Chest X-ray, AP view. Patient: 54 years old, sex M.
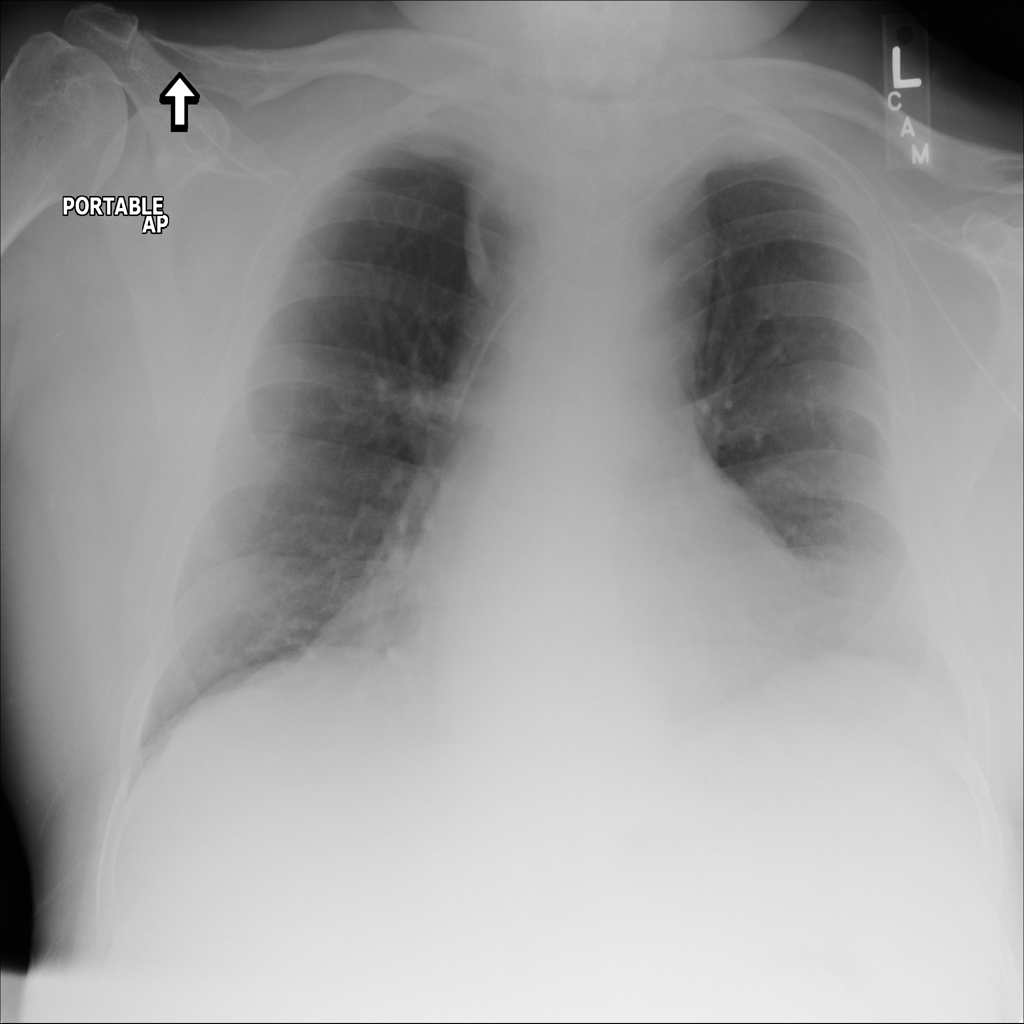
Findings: No Finding